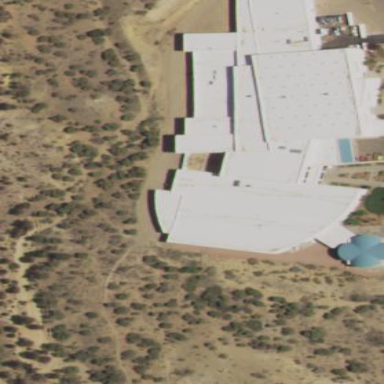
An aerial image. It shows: Building used as fitness center.